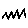
Label: zigzag